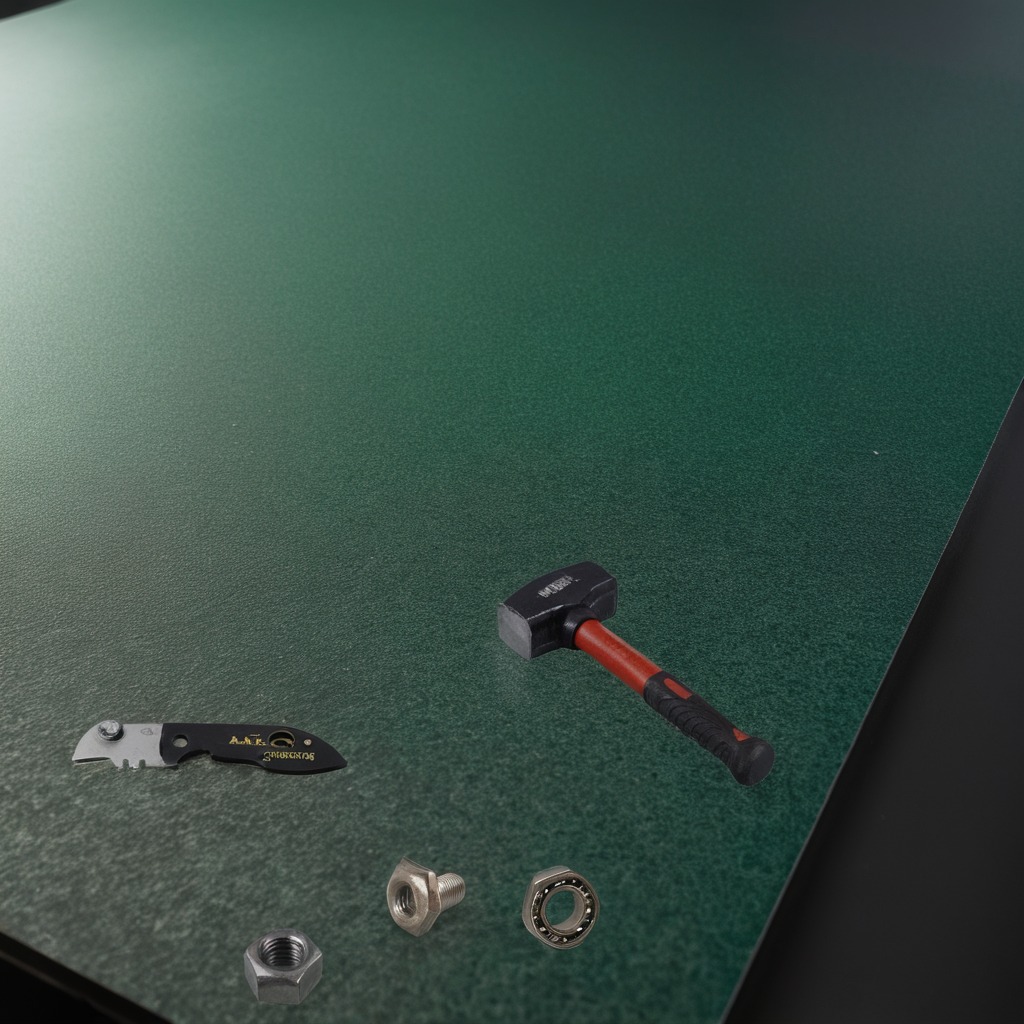
A ball bearing, a utility knife, a machine screw, a hammer, and a metal nut are lying on the clean granite tabletop inside a workshop under bright overhead lighting crisp shadows high clarity worn but beneath the mat.